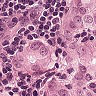
Metastatic tissue present: yes